Question: This is my login.php
'''
<form action="index.php" method=get>
<?php
error_reporting(E_ALL & ~E_NOTICE);
?>
<?php
session_start();
if( $_SESSION["logging"]&& $_SESSION["logged"])
{
printme(); }
else {
if(!$_SESSION["logging"])
{
$_SESSION["logging"]=true;
loginform();
}
else if($_SESSION["logging"])
{
$number_of_rows=checkpass();
if($number_of_rows==1)
{
$_SESSION[user]=$_GET[userlogin];
$_SESSION[logged]=true;
echo "<h1>You have logged in successfully</h1><br/>";
echo "<a href='logout.php'>Logout</a> | <a href='users.php'>Click to proceed</a>";
}
else {
loginform();
}
}
}
function loginform()
{
print ("<center><div id='login_header'><b><font face='Arial Black' color='black' size='4px'>Sign in to Minquep!</font></b></div></cen ter>");
print("<br/><br/>");
print ("<center><label>Username:</label><input type='text' name='userlogin' size='20'><br/><label>Password:</label><input type=' password' name='password' size='20'></center>");
print "<br/><input type='submit' value='Submit' name='submit' class='submit'>";
}
function checkpass()
{
$dbHost = 'localhost';
$dbUser = 'root';
$dbPass = '';
$dbname = 'minquep_test';
$conn = mysql_connect($dbHost,$dbUser,$dbPass); // Connection Code
mysql_select_db($dbname,$conn); // Connects to database
$sql = "select * from users where login='$_GET[userlogin]' and password='$_GET[password]'";
$result = mysql_query($sql,$conn) or die(mysql_error());
$fetched = mysql_fetch_array($result);
if ($fetched['user_type'] == "moderator"){
echo '<script type="text/javascript">window.alert("You have logged in successfully!
")</script>';
echo "Welcome {$_SESSION['user']}";
echo "<meta http-equiv="refresh" content="0;URL=pages/moderator.php">";
}
if ($fetched['user_type'] == "agent"){
echo '<script type="text/javascript">window.alert("You have logged in successfully!
")</script>';
echo "<meta http-equiv="refresh" content="0;URL=pages/agent.php">";
}
}
function content(){
print("<b><h1>hi mr.$_SESSION[user]</h1>");
print "<br><h2>only a logged in user can see this</h2>";
}
function printme(){
echo '<script type="text/javascript">window.alert("You have logged in successfully!
")</script>';
}
?>
</form>
'''
Now whenever a user logs in... if his user_type is "moderator" he will be redirected to moderator.php
and if his user_type is "agent" he will be redirected to agent.php
what i want to happen is to output the username and usertype in the pages that a user will be redirected to.
This is what I've got in my agent.php and moderator.php
'''
<?php session_start();
echo "Welcome {$_SESSION['user']} . And You are Logged in as /*USER TYPE SHOULD BE DISPLAYED HERE */ ";
?>
'''
I get this error:

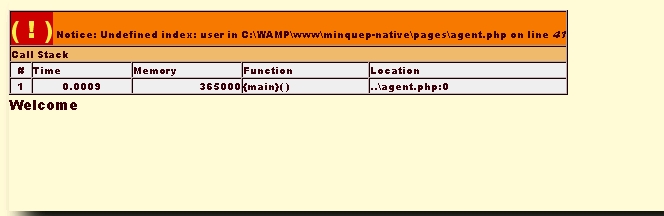
Answer: try this in your agent.php
'''
<?php session_start();
if (array_key_exists('user', $_SESSION) && !empty($_SESSION['user'])) {
echo "Welcome {$_SESSION['user']} . And You are Logged in as /*USER TYPE SHOULD BE DISPLAYED HERE */ ";
} else {
echo "Welcome stranger";
}
?>
'''